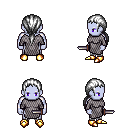
a pixel art fantasy rpg character, male body template, dark elf, purple skin, chain mail, white pants, white ponytail hairstyle, gold boots, dagger, four views (front, back, left, right), 2x2 character sprite sheet, small pixel art, hard edges, no anti-aliasing